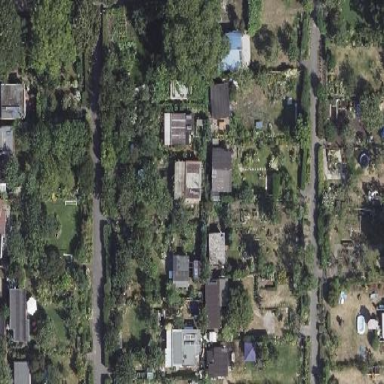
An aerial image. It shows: Area designated for allotments.